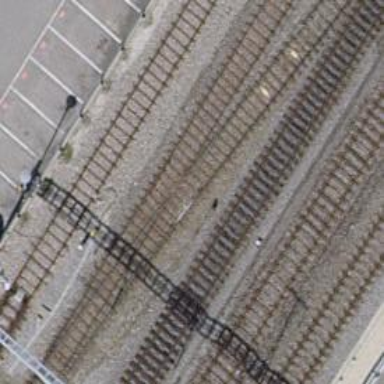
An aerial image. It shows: Railway siding with one electrified track and contact line for powering the train.